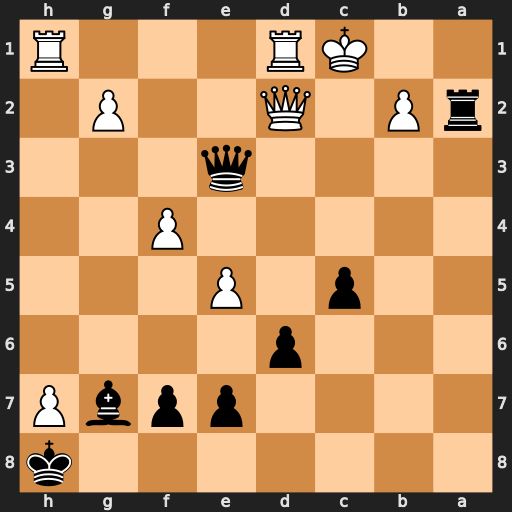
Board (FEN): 7k/4ppbP/3p4/2p1P3/5P2/4q3/rP1Q2P1/2KR3R
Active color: b
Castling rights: -
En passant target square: -
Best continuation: Qe4 Qc2 Ra1+ Kd2 Qxf4+